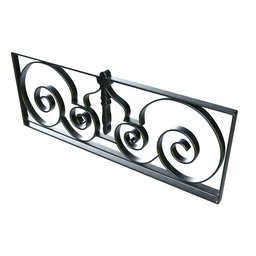
Label: decoration